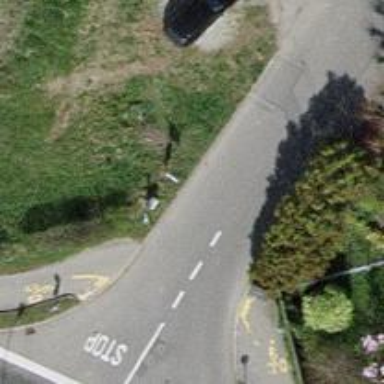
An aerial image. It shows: Bus stop with platform for public transport.